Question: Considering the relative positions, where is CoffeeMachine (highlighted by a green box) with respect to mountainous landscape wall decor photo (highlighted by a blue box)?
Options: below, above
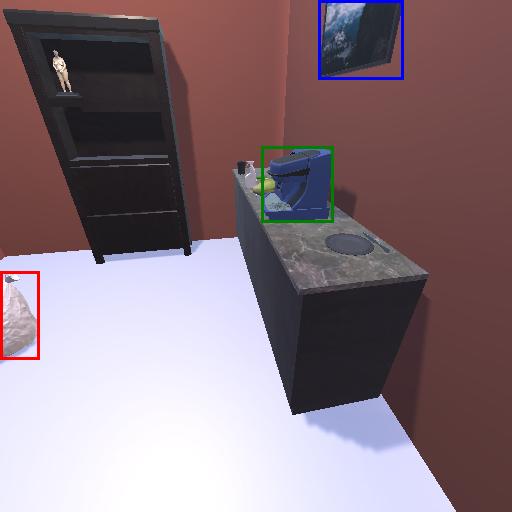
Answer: below